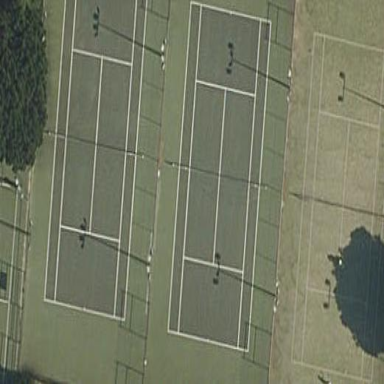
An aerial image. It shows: Tennis court on pitch designated for leisure land.